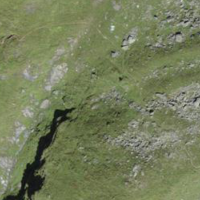
EUNIS habitat code: 26
Species observed at this site:
Sempervivum grandiflorum
Campanula barbata